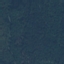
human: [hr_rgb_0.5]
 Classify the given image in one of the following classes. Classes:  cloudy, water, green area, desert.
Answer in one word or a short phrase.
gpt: green area